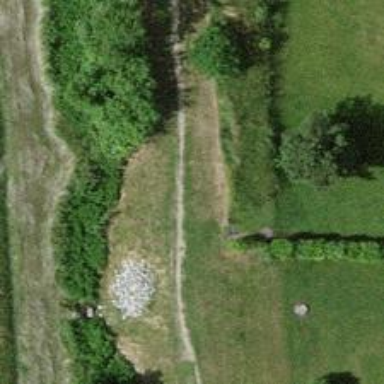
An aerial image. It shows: Unpaved path.